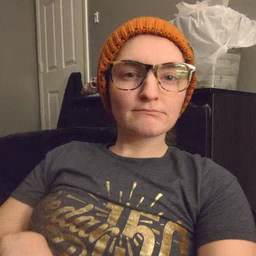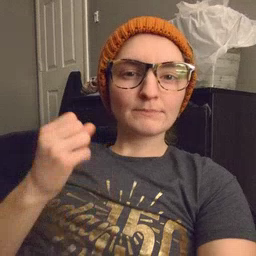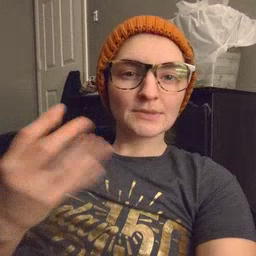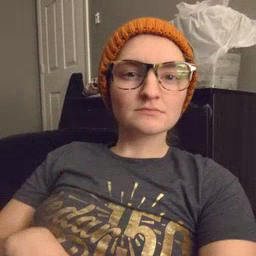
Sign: many